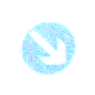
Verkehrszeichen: VorgeschriebeneVorbeifahrtRechts
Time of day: MorningAfternoon
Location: Outdoor (RoadRail)
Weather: PartlyCloudy
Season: NotSpecified
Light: Natural